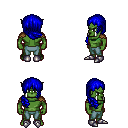
a pixel art fantasy rpg character, male body template, orc, green skin, leather shoulder armor, teal pants, blue right-swept hairstyle, metal boots, four views (front, back, left, right), 2x2 character sprite sheet, small pixel art, hard edges, no anti-aliasing